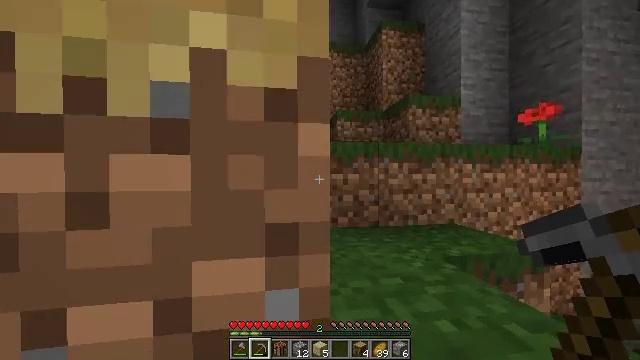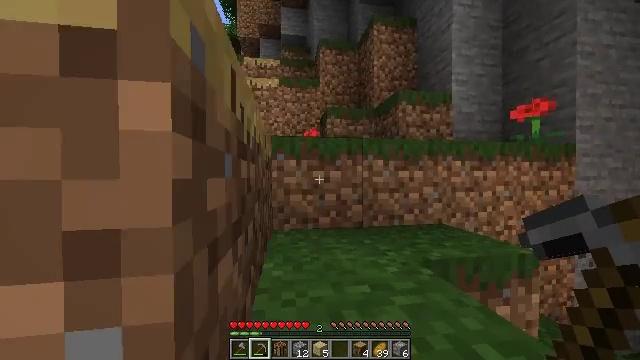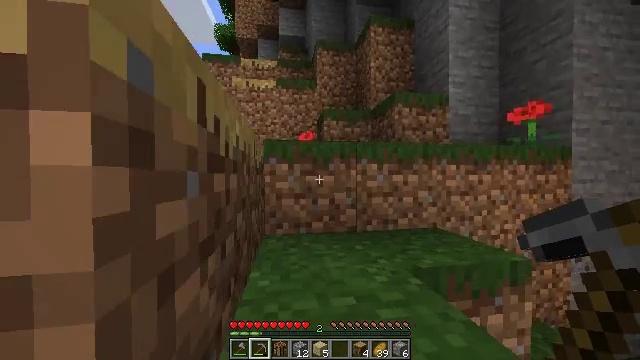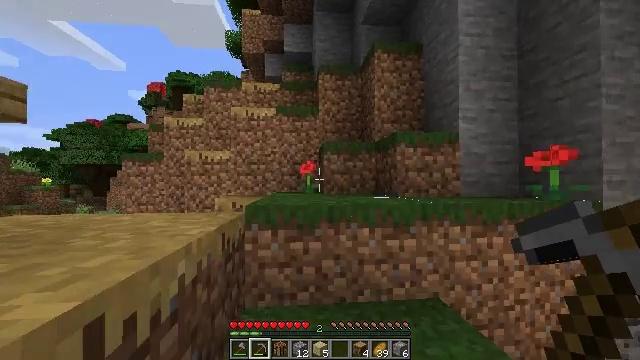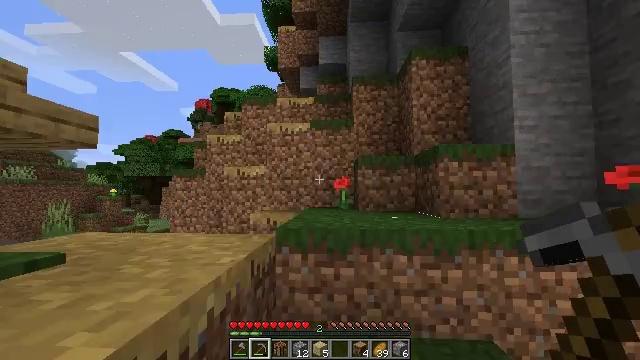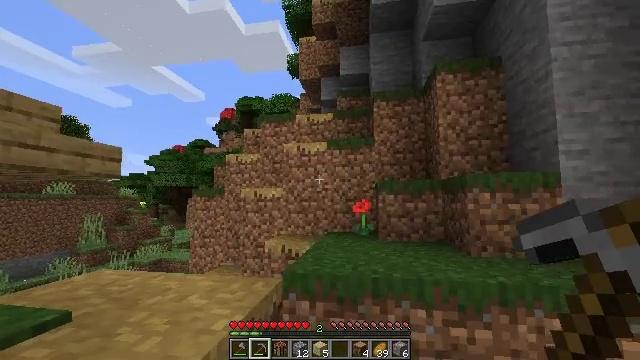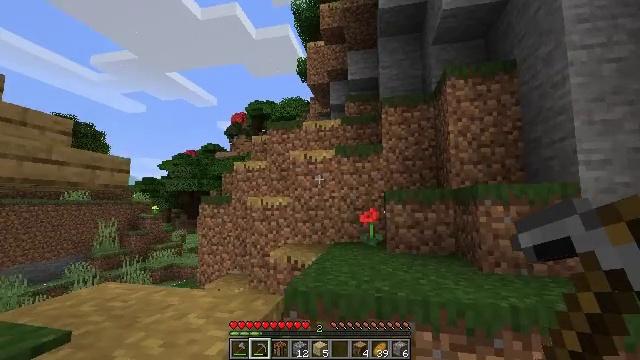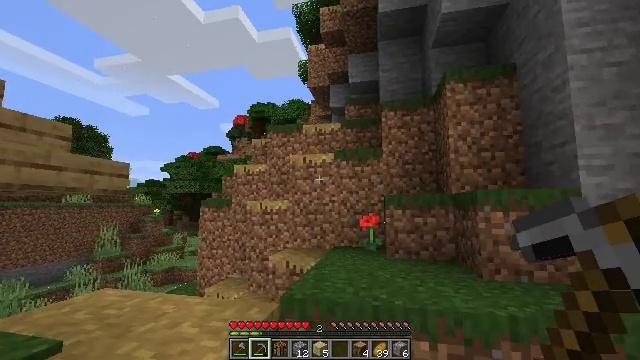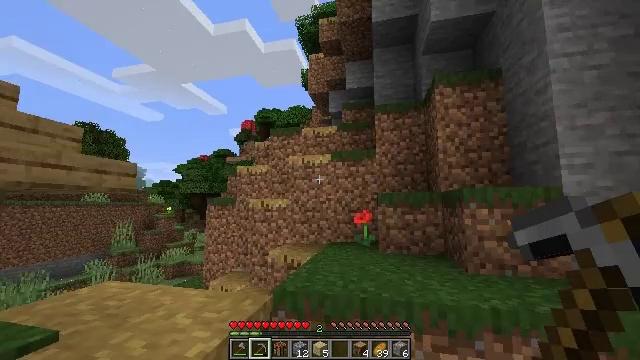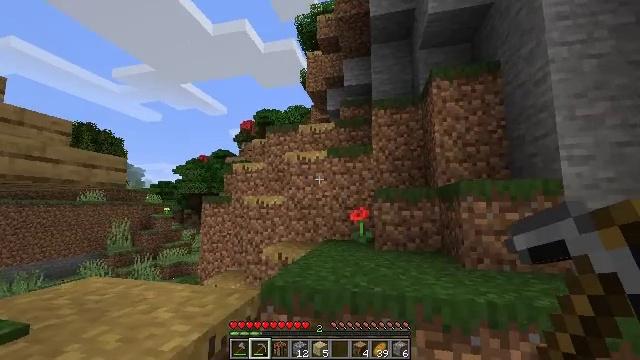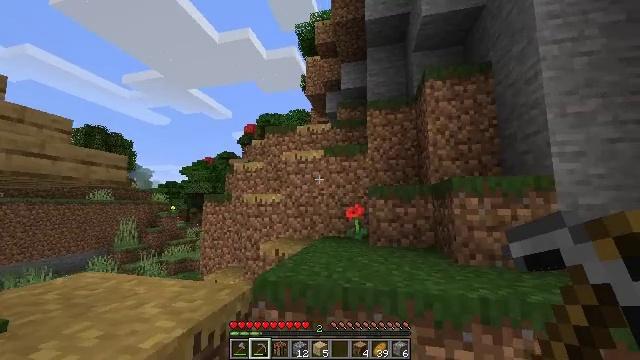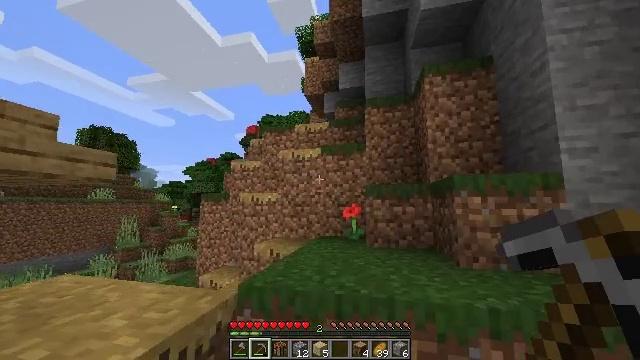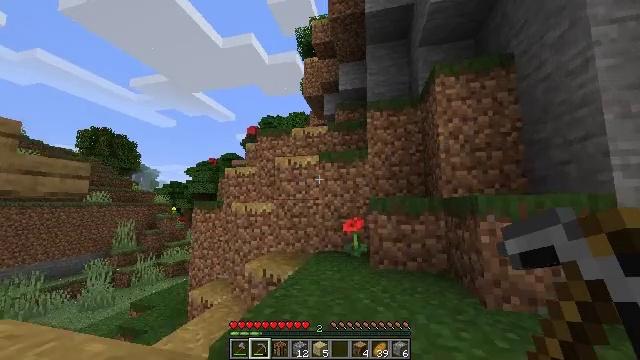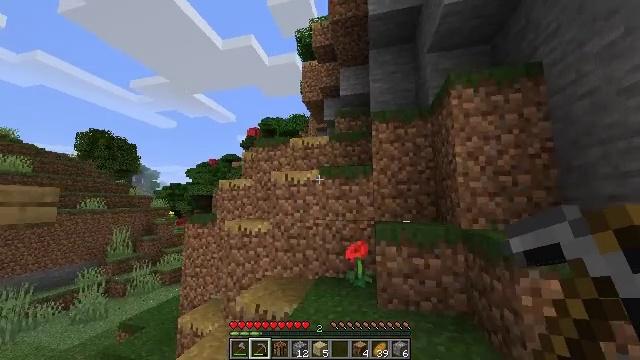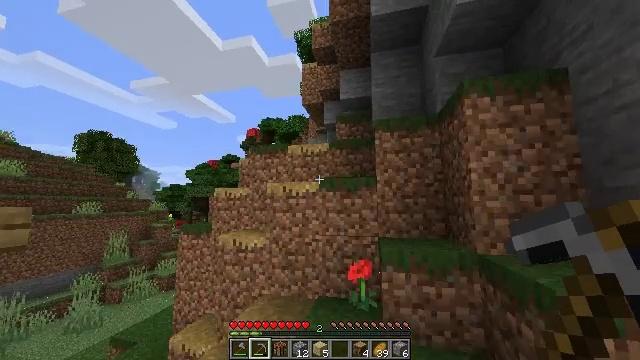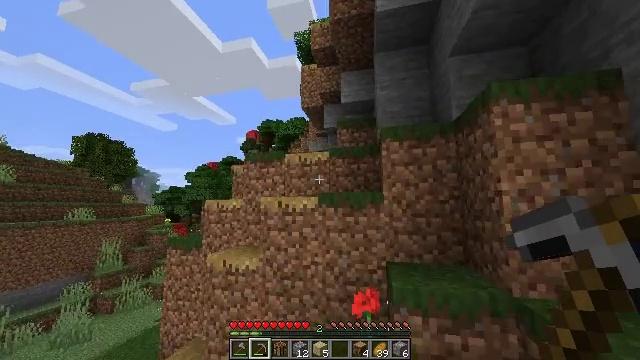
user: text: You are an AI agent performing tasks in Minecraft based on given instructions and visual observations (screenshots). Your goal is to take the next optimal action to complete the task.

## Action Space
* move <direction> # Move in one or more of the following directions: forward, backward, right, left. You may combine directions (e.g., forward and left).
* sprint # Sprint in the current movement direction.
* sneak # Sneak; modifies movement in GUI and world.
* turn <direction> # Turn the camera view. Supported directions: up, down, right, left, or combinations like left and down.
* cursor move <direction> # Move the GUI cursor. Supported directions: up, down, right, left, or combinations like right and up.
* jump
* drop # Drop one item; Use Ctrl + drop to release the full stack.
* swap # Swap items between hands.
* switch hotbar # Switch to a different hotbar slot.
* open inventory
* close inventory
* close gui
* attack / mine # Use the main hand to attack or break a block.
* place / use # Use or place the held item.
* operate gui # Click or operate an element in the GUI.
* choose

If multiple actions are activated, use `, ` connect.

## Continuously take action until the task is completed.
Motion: motion action
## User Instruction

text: Use shears to efficiently mine dark oak leaves.
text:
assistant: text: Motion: move forward and move right, sprint
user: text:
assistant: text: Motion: move forward and move right, sprint, jump
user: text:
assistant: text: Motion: move forward and move right, sprint, turn left and up, jump
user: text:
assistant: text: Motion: move forward, sprint, turn left and up, jump
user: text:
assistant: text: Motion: move forward, sprint, turn left and up, jump
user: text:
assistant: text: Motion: move forward, sprint, turn left
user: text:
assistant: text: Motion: move forward, sprint
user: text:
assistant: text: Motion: move forward, sprint
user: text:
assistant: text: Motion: move forward, sprint
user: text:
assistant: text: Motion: move forward, sprint
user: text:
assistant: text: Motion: move forward, sprint
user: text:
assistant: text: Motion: move forward, sprint, jump
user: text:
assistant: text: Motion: move forward, sprint, jump
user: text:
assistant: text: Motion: move forward, sprint, jump
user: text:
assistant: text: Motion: move forward, sprint, jump
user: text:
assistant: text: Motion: move forward, sprint
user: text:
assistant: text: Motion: move forward, sprint, turn left and down
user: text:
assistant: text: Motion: move forward, sprint, turn left and down
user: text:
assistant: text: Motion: move forward, sprint, turn down
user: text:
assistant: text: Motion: move forward, sprint, turn right and down
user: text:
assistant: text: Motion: move forward, sprint, turn right and down, jump
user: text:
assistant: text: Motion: move forward and move right, sprint, turn right and down, jump
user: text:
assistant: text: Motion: move forward and move right, sprint, turn right and down, jump
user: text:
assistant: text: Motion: move forward and move right, sprint, turn right, jump
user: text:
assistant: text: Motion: move forward and move right, sprint, jump
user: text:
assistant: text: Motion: move forward and move right, sprint, turn left, jump
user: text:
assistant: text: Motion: move forward and move right, sprint, turn left
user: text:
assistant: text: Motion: move forward, sprint, turn left
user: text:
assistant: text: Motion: move forward, sprint, turn left
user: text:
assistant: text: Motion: move forward, sprint, turn left